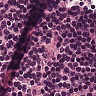
Metastatic tissue present: no